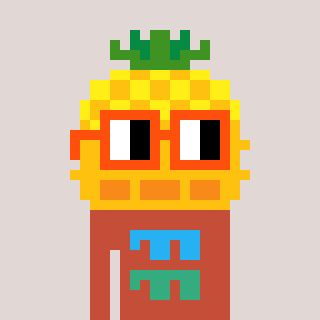
a pixel art character with square orange glasses, a pineapple-shaped head and a rust-colored body on a warm background